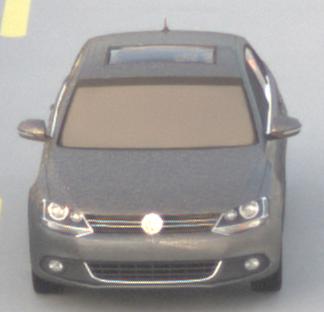
Make: VW
Model: Jetta 1.2 TSI
Detailed model: Jetta (IV)
Model produced from: 2011/01
Model produced until: 2014/08
Doors: 4
Color: gray
Road condition: dry road
Daytime: sunrise or sunset
Contrast: low contrast